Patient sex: M
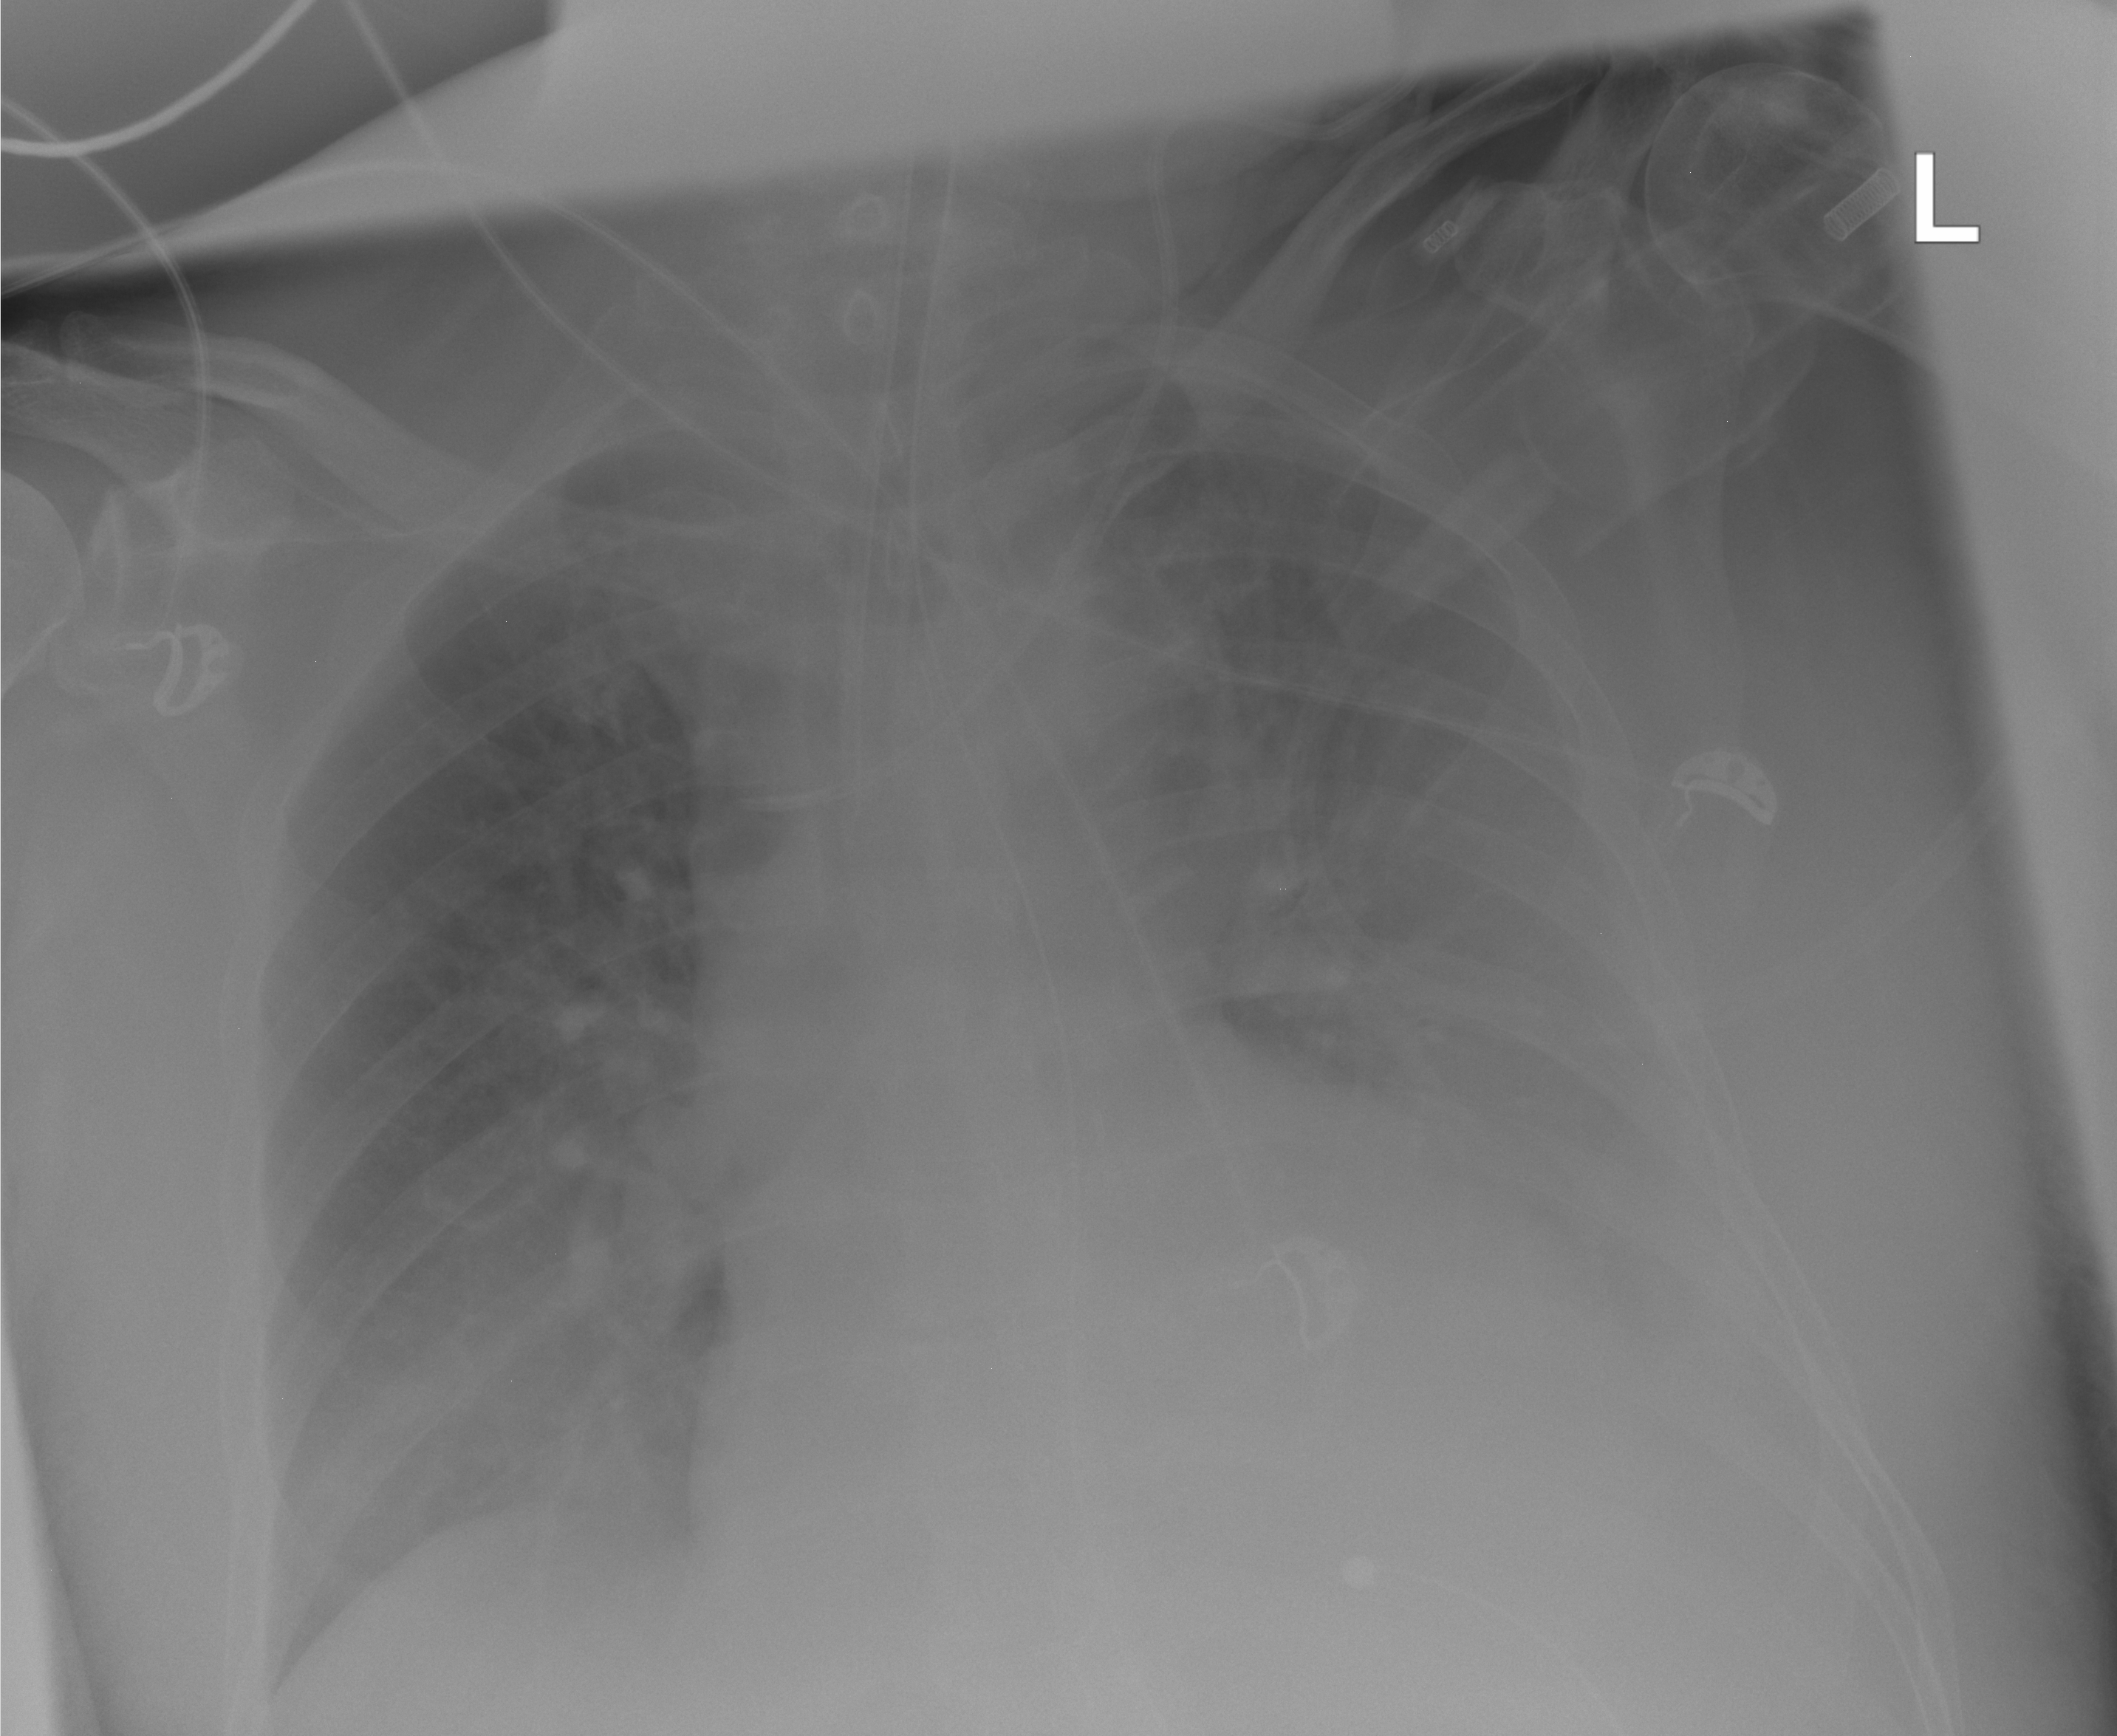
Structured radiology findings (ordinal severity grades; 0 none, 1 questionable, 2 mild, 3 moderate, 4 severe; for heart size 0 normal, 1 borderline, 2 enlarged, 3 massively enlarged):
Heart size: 0
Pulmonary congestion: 0
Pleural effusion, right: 2
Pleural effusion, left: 3
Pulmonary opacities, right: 2
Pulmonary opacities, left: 1
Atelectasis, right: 2
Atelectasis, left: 2